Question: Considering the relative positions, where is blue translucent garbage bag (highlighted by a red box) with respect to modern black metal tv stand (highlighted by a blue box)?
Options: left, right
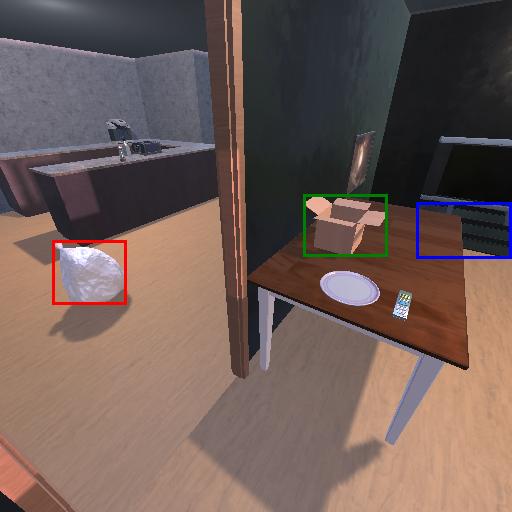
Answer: left